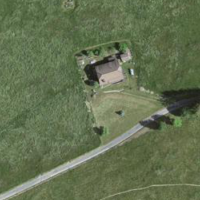
EUNIS habitat code: 25
Species observed at this site:
Anthus trivialis
Tussilago farfara